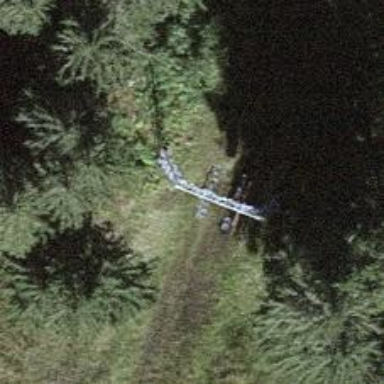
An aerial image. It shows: Pylon used for aerialway.